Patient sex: F
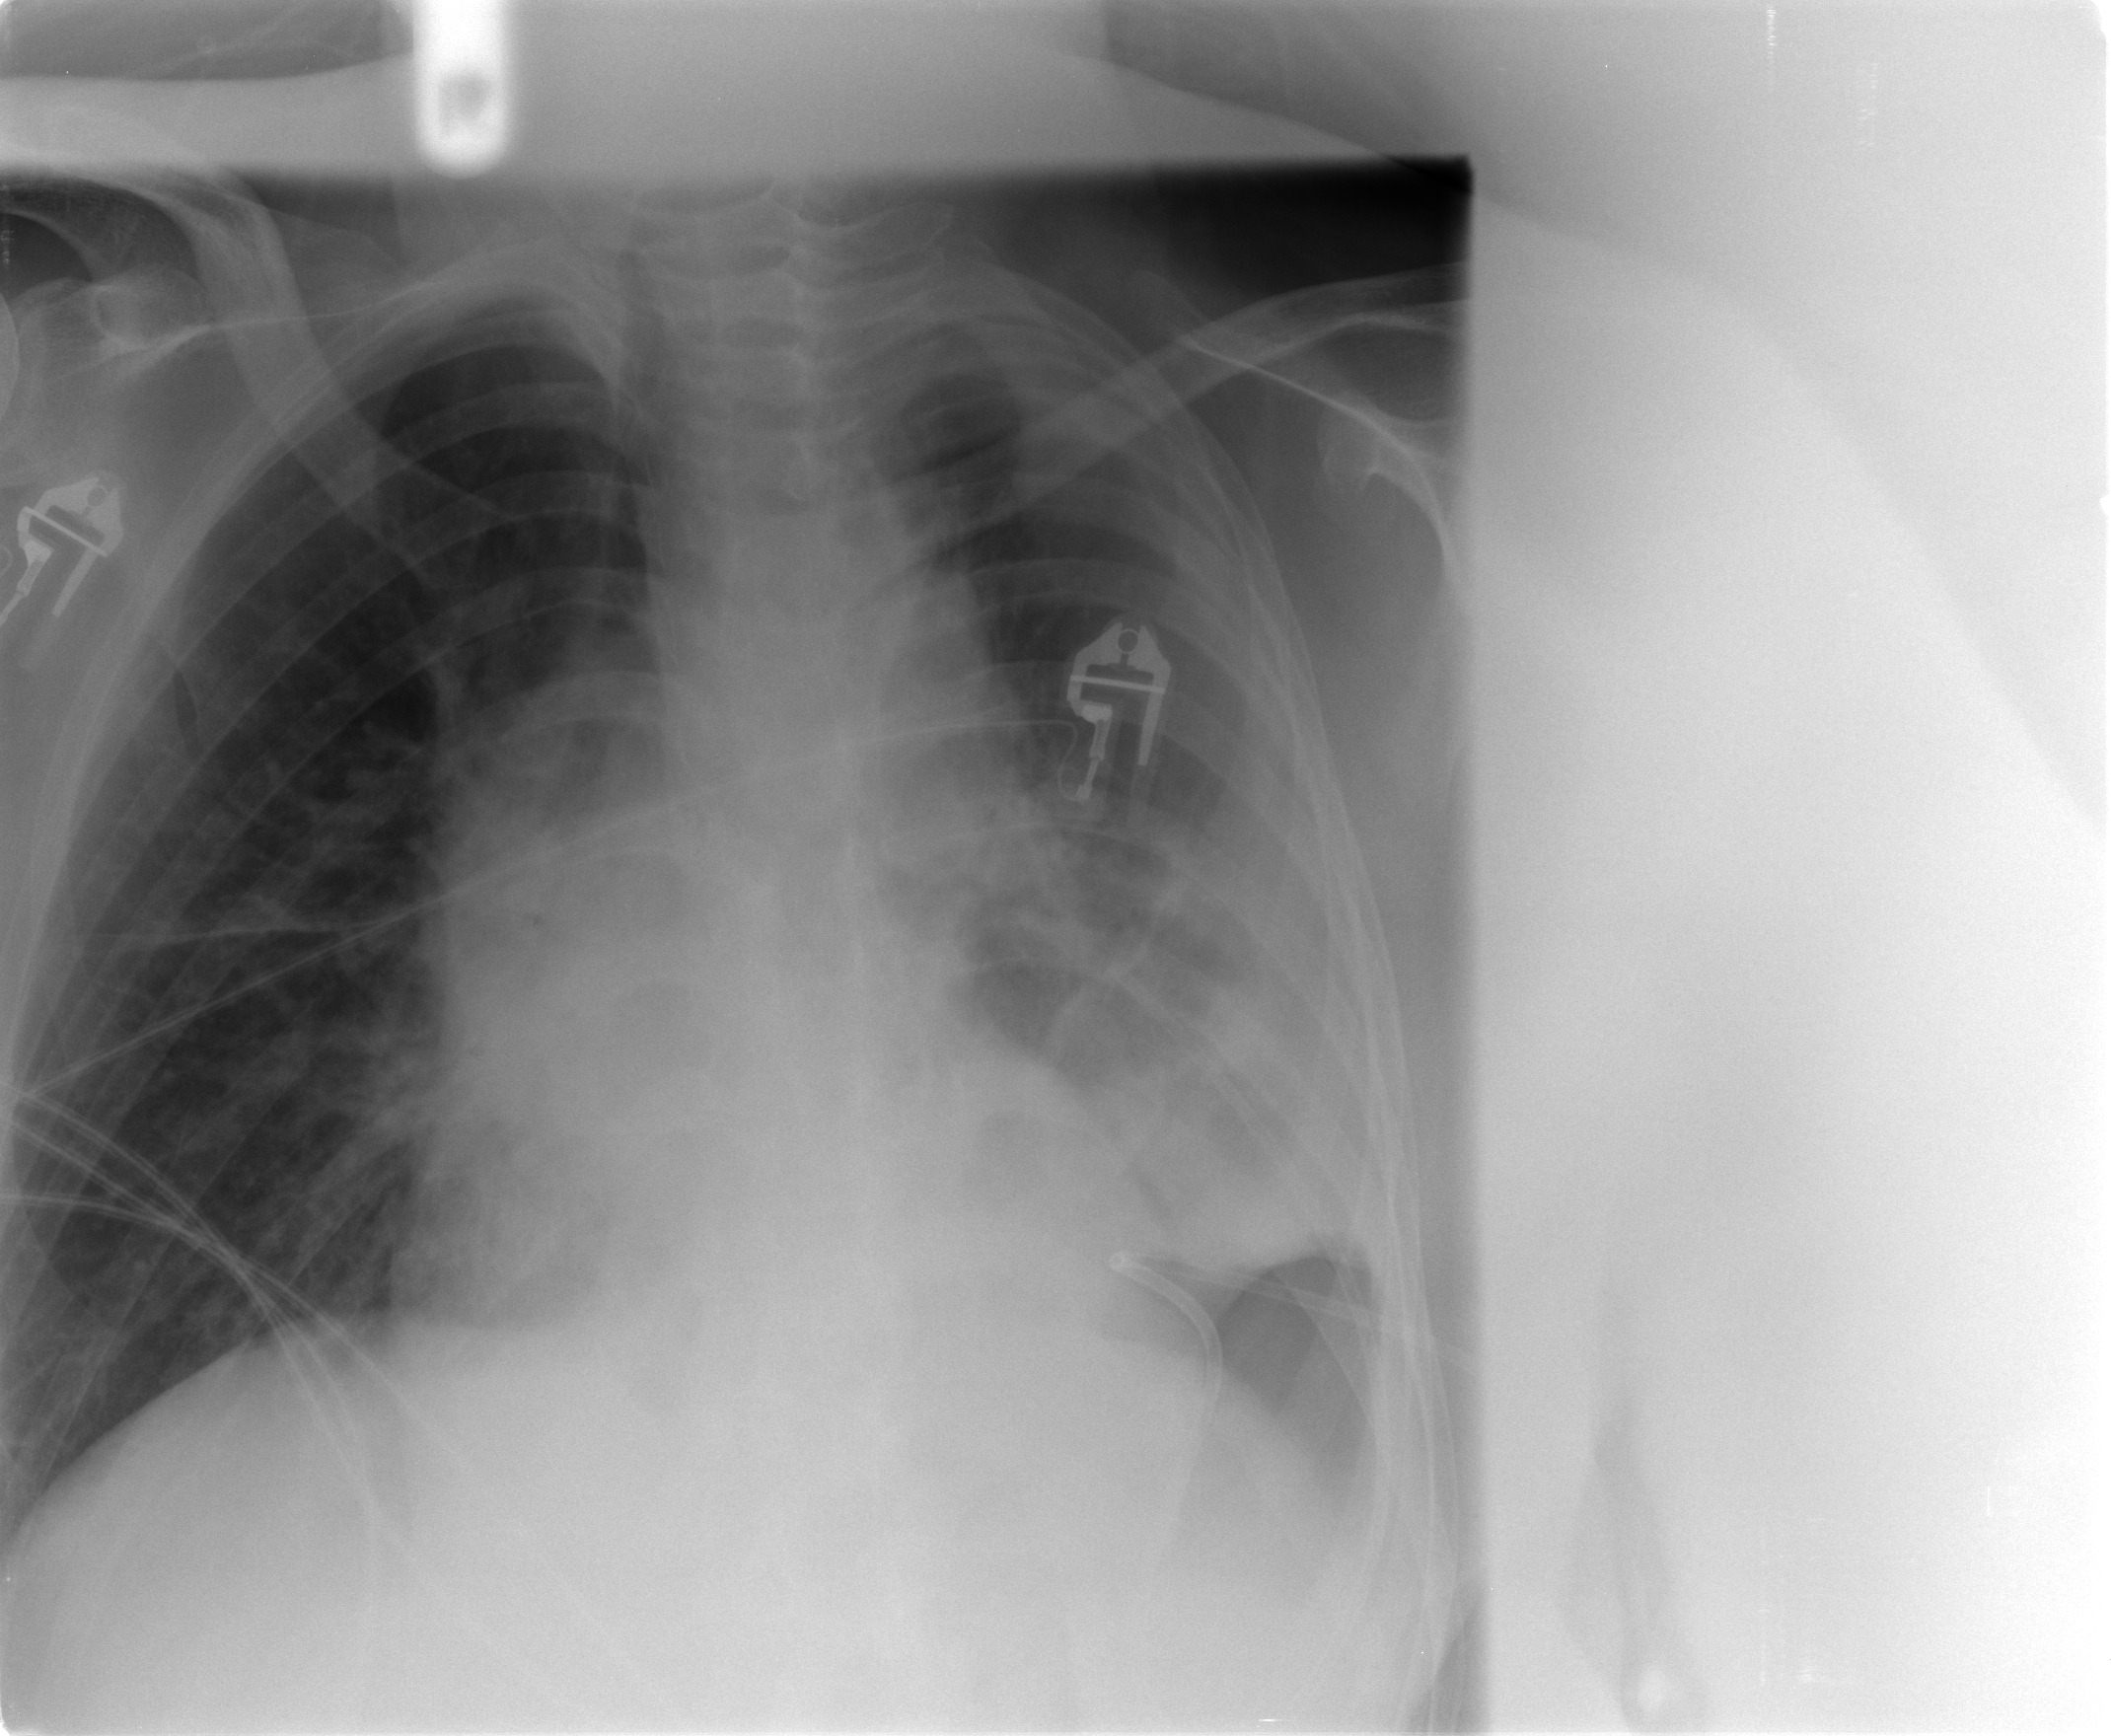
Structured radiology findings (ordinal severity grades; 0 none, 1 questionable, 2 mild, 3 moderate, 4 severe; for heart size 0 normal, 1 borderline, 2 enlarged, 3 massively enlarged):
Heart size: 0
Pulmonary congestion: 2
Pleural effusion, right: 0
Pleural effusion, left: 0
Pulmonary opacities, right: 0
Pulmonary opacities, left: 0
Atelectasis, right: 0
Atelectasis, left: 2